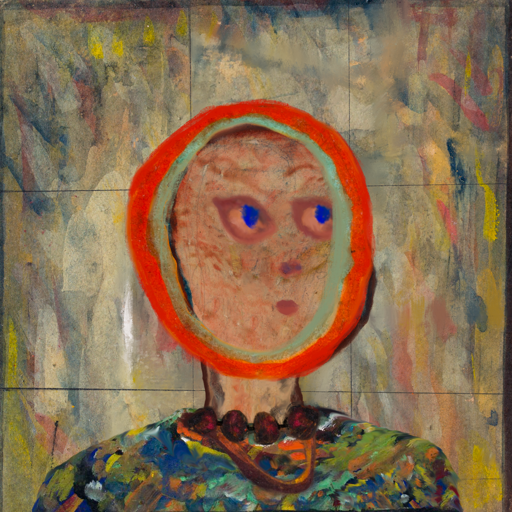
Background: GypsyMother, Head And Neck Side: Orphan, Face Side: Mother_And_Son_Mother, Bust: An_Impression, Hair Side: Sisters, Head Accessory: Blank, Second Necklace: Comrade, Necklace: Mosgoul, Baby: Blank